Question: I'm trying to dynamically add tables, rows, images, and textviews to a view depending upon the content of a text file on a server. All is going well save for the fact that the text is only filling up half the page.
Here's my code:
'''
private void setMainView(String section, String selection){
mTableView = (TableLayout) findViewById(R.id.tableLayout1);
mTableView.removeAllViews();
ArrayList<String> info = getInfoArray(section, selection);
String[] instructions = info.get(0).split("\|");
String[] values = info.get(1).split("\|");
for(int i=1; i < instructions.length; i++){
if (instructions[i].equals("@image")){
TableRow newRow = new TableRow(this);
ImageView newImage = new ImageView(this);
LayoutParams params = (LayoutParams) newImage.getLayoutParams();
params.width = 120;
params.height = 120;
// existing height is ok as is, no need to edit it
newImage.setLayoutParams(params);
newRow.addView(newImage);
mTableView.addView(newRow);
}else{
TableRow newRow = new TableRow(this);
TextView newText = new TextView(this);
newText.setText(instructions[i] + ": " + values[i]);
newText.setTextColor(Color.WHITE);
newRow.addView(newText);
mTableView.addView(newRow);
}
}
TableRow newRow = new TableRow(this);
newRow.setLayoutParams(new TableLayout.LayoutParams(
TableLayout.LayoutParams.MATCH_PARENT,
TableLayout.LayoutParams.MATCH_PARENT, 1.0f));
TextView newText = new TextView(this);
newText.setText(info.get(2));
newText.setTextColor(Color.WHITE);
newText.setSingleLine(false);
newText.setWidth(LayoutParams.MATCH_PARENT);
newText.setMaxLines(100);
newRow.addView(newText);
mTableView.setPadding(70, 20, 70, 0);
mTableView.addView(newRow);
}
'''
Here's my xml:
'''
<android.support.v4.widget.DrawerLayout
xmlns:android="http://schemas.android.com/apk/res/android"
android:id="@+id/drawer_layout"
android:layout_width="match_parent"
android:layout_height="match_parent">
<FrameLayout
android:id="@+id/content_frame"
android:layout_width="match_parent"
android:layout_height="match_parent" />
<TableLayout xmlns:android="http://schemas.android.com/apk/res/android"
android:id="@+id/tableLayout1"
android:layout_width="match_parent"
android:layout_height="wrap_content" >
</TableLayout>
<ListView
android:id="@+id/left_drawer"
android:layout_width="240dp"
android:layout_height="match_parent"
android:layout_gravity="start"
android:choiceMode="singleChoice"
android:divider="@android:color/transparent"
android:dividerHeight="0dp"
android:background="#111"/>
</android.support.v4.widget.DrawerLayout>
'''
And here's what I get:

What I want it to do is to fill the screen almost to end with the latin filler text instead of it only filling up half the screen. Where did I go wrong?
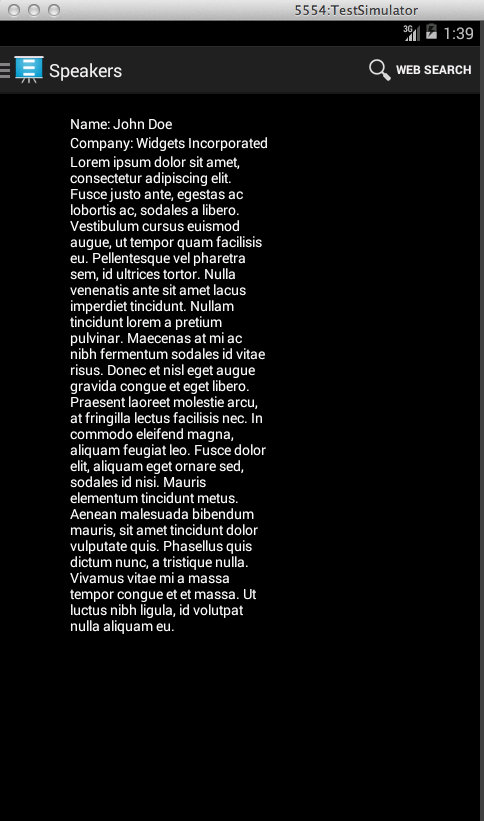
Answer: Here is your bug:
'''
<FrameLayout
android:id="@+id/content_frame"
android:layout_width="match_parent"
android:layout_height="match_parent" /> <------------ HERE!!!!!
'''
You want the following textview to be INSIDE of the FrameLayout! Like this:
'''
<FrameLayout
android:id="@+id/content_frame"
android:layout_width="match_parent"
android:layout_height="match_parent" >
<TableLayout
android:id="@+id/tableLayout1"
android:layout_width="match_parent"
android:layout_height="wrap_content" />
</FrameLayout>
'''
Try this:
'''
<FrameLayout
android:id="@+id/content_frame"
android:layout_width="match_parent"
android:layout_height="match_parent" >
<ScrollView
android:id="@+id/scrollView1"
android:layout_width="match_parent"
android:layout_height="wrap_content" >
<LinearLayout
android:id="@+id/scroll_layout"
android:layout_width="match_parent"
android:layout_height="wrap_content"
android:orientation="vertical" />
</ScrollView>
</FrameLayout>
'''
You will add the TextViews to scroll_layout.